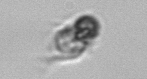
Label: Mesodinium